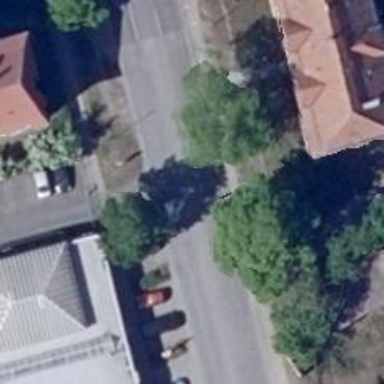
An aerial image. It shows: Footway with sidewalk.